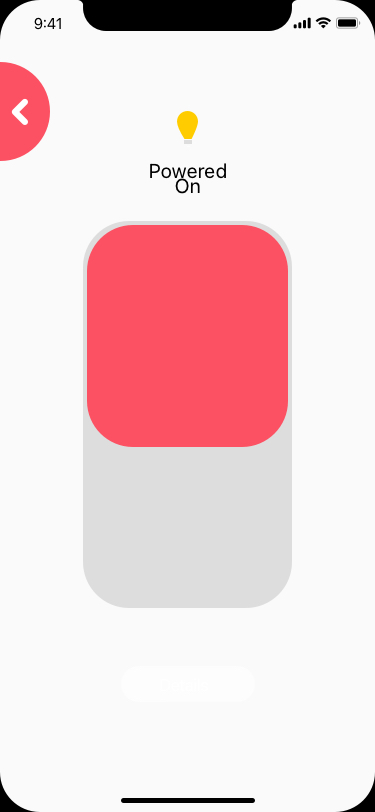
Text in this UI design:
Details
Powered On